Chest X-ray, AP view. Patient: 45 years old, sex M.
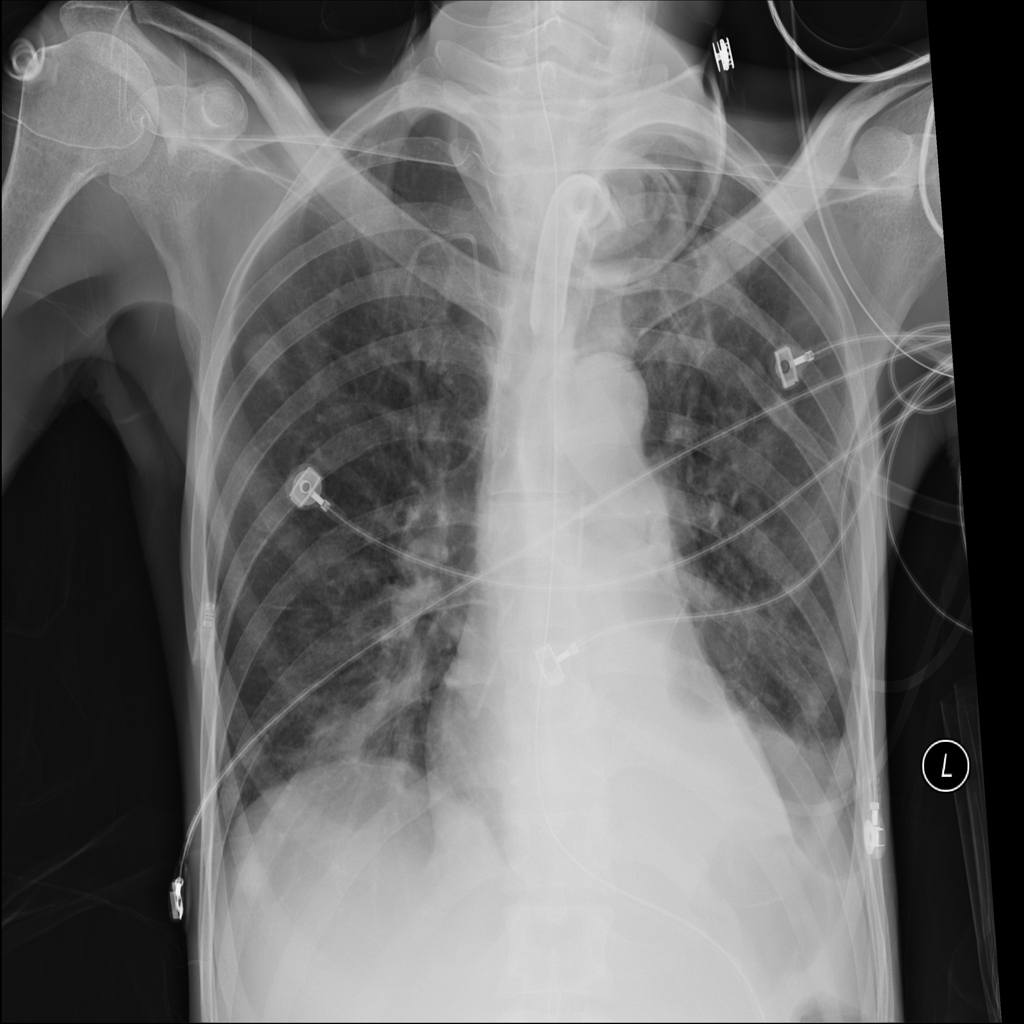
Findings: Effusion, Nodule